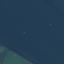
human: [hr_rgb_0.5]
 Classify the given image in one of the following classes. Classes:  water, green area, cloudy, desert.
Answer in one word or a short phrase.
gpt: water